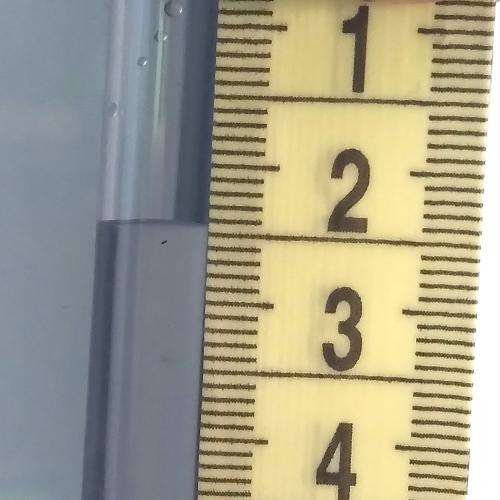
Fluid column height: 2.4 cm